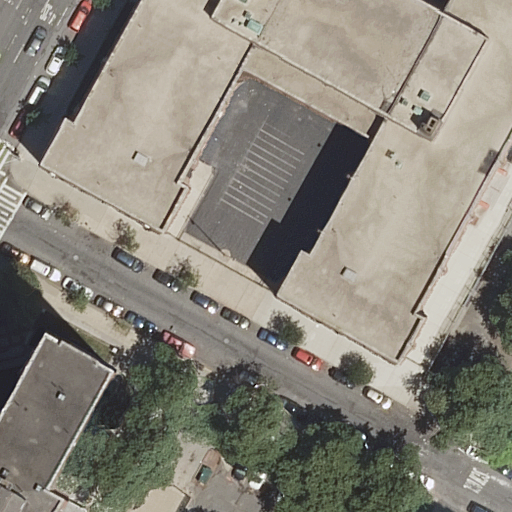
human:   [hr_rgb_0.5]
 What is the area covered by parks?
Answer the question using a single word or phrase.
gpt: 5233m2

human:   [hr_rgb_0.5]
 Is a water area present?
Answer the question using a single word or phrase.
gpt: no

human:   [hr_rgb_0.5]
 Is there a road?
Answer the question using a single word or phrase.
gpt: yes

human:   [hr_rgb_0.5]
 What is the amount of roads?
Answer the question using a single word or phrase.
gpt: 9

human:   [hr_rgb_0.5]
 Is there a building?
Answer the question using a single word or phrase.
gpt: yes

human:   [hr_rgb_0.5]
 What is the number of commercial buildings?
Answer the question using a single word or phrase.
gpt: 0

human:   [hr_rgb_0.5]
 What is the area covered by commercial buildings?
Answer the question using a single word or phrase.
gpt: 0m2

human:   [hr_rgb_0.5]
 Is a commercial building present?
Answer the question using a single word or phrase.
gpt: no

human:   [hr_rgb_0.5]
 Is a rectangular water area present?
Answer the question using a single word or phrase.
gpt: no

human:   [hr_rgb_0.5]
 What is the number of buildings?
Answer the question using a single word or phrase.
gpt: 2

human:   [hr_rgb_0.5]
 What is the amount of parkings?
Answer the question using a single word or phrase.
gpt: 1

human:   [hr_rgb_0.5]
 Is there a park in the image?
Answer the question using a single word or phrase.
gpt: yes

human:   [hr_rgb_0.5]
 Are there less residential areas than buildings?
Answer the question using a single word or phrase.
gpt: yes

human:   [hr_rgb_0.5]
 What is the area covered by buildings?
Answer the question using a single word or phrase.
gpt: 706m2

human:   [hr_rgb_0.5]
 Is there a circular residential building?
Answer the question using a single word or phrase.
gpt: no

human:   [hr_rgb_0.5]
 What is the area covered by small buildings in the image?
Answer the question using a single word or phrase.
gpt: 0m2

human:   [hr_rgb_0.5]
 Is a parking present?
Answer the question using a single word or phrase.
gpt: yes

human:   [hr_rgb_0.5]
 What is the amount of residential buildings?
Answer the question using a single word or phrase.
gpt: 1

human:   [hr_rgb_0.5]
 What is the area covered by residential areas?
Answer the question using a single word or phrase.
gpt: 238m2

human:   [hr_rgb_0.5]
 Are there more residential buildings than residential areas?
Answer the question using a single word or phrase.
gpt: no

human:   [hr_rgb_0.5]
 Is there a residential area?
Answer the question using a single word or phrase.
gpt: yes

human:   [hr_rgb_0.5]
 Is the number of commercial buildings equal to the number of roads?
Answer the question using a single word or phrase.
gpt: no

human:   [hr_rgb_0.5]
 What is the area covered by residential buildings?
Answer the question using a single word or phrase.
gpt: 479m2

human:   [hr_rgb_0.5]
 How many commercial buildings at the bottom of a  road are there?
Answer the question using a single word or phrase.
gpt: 0

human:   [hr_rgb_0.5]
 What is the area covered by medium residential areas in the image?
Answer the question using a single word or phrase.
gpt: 238m2

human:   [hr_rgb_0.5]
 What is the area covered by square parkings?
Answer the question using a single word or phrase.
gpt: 0m2

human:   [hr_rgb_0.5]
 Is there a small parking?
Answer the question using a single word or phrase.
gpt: no

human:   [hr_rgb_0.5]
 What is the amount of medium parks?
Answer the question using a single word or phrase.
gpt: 0

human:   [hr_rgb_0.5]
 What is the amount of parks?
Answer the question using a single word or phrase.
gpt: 1

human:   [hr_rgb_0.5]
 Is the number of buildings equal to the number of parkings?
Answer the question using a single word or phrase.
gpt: no

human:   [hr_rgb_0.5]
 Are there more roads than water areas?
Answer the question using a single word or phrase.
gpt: yes

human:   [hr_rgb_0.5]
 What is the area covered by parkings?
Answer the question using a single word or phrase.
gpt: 761m2

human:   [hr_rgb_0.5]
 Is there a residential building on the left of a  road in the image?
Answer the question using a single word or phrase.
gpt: yes

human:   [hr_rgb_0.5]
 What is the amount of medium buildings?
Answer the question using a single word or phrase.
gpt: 2

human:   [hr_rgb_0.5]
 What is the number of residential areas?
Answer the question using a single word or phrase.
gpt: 1

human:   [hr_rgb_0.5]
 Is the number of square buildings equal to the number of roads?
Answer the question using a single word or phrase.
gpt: no

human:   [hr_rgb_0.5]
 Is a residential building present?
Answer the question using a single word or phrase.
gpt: yes

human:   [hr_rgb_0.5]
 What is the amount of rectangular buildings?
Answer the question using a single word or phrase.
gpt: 1

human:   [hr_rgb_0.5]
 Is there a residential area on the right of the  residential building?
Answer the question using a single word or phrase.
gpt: yes

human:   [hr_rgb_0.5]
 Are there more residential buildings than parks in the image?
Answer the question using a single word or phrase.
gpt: no

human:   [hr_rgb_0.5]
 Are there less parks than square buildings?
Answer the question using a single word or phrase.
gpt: no

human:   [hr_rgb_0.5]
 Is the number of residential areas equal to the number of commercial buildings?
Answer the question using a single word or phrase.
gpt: no

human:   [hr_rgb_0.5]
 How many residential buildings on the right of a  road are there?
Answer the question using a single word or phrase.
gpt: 0

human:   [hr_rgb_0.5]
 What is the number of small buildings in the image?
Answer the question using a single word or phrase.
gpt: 0

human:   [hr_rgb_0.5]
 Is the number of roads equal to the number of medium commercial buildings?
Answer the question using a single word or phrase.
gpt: no

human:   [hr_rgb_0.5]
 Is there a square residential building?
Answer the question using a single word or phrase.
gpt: no

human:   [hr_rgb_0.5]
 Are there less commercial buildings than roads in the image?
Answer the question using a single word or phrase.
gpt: yes

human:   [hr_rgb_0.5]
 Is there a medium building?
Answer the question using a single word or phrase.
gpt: yes

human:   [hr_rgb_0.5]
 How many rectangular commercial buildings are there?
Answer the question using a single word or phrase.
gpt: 0

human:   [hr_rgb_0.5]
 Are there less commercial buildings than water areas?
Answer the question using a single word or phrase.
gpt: no

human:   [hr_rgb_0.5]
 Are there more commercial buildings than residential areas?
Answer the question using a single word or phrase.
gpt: no

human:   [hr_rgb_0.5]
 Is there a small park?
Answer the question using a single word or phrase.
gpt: no

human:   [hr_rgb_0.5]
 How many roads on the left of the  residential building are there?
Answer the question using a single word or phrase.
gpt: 3

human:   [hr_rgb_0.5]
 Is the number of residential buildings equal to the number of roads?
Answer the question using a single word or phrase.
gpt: no

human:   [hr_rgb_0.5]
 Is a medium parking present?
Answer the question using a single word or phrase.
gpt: no

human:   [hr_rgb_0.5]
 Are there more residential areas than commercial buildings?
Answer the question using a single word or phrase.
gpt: yes

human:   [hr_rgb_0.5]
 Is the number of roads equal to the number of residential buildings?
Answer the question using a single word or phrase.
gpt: no

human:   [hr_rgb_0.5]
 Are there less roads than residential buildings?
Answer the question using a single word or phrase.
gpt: no

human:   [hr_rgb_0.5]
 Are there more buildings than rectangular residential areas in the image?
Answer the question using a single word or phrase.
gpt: yes

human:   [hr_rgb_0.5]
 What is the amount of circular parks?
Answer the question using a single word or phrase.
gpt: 0

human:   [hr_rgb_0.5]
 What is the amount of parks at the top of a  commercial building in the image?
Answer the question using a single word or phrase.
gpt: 0

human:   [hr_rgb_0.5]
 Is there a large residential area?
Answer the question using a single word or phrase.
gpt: no

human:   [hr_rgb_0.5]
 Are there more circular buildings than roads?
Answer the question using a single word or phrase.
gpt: no

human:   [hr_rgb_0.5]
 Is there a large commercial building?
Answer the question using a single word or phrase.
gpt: no